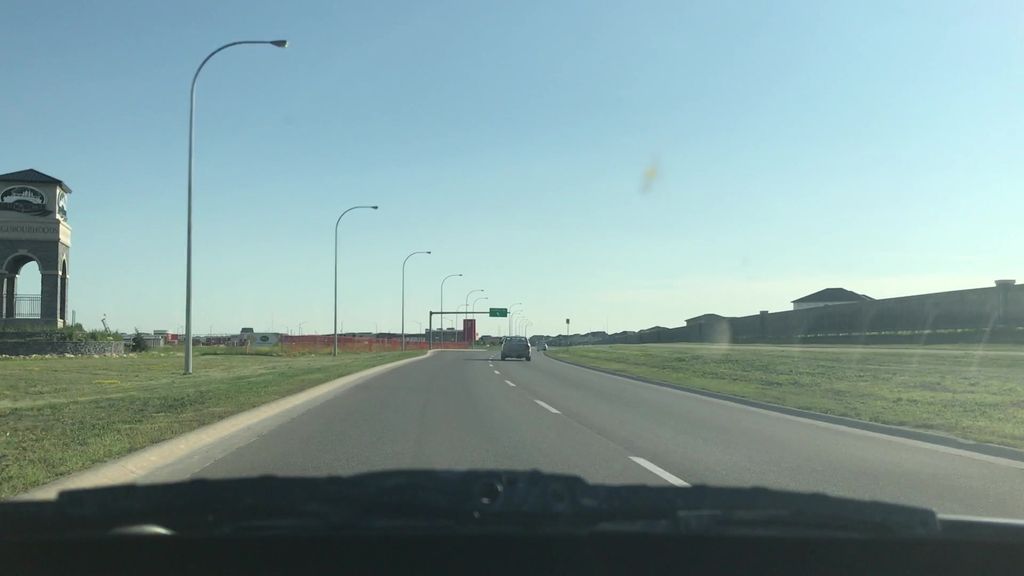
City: winnipeg